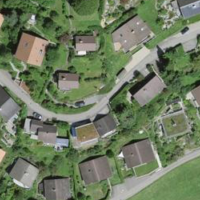
EUNIS habitat code: 24
Species observed at this site:
Fagus sylvatica